Here is the continuous-wavelet rendering of a rotor kit's vibration signal. Based on the visible evidence, which rotor condition applies: normal, misalignment, unbalance, looseness?
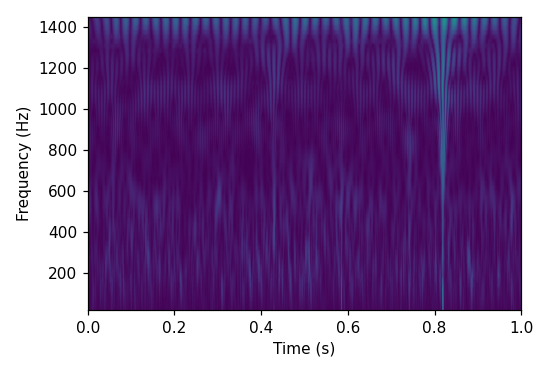
Answer: unbalance